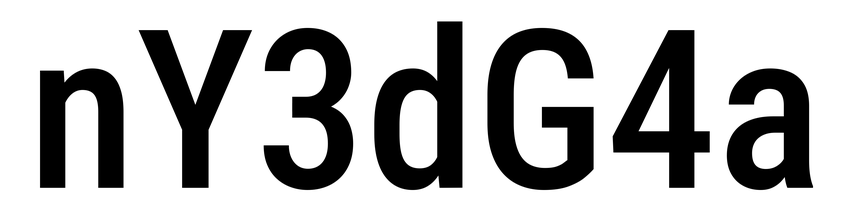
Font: Roboto_Condensed_Medium